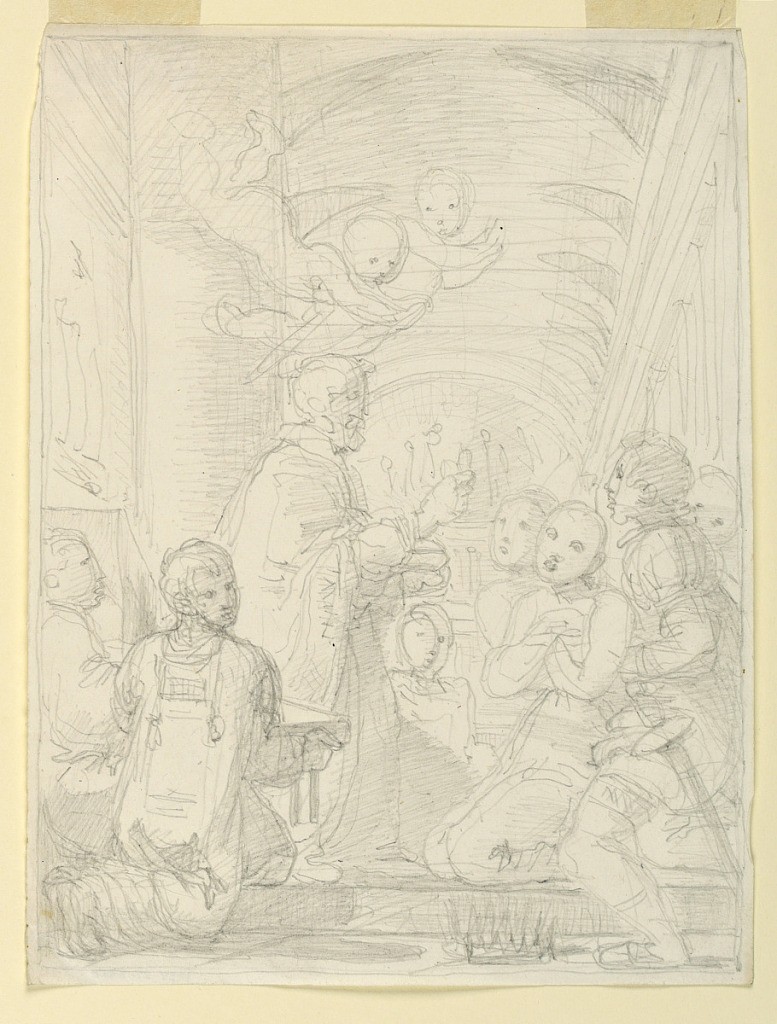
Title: Saint or Ecclesiastic Figure Administering Communion
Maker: Fortunato Duranti, Italian, 1787 - 1863
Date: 1820–1850
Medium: Graphite on paper
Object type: Drawing
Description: Saint or Ecclesiastic Figure Administering Communion. Putti fly above, attendants at lower left, and worshippers at right receiving the bread.